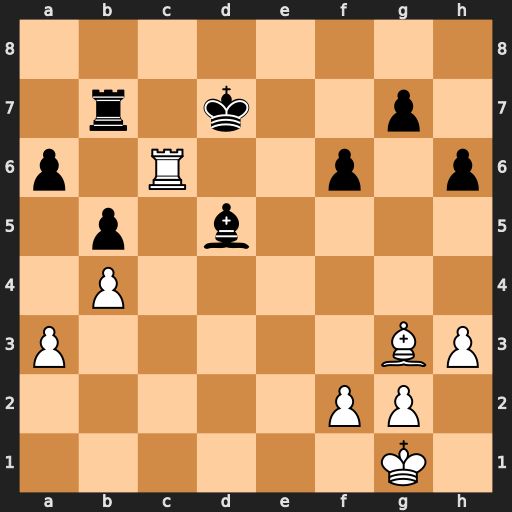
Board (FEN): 8/1r1k2p1/p1R2p1p/1p1b4/1P6/P5BP/5PP1/6K1
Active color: w
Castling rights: -
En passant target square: -
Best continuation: Rd6+ Ke7 Rxd5